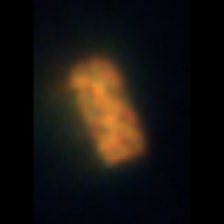
Taxon: Centric
Group: Diatoms